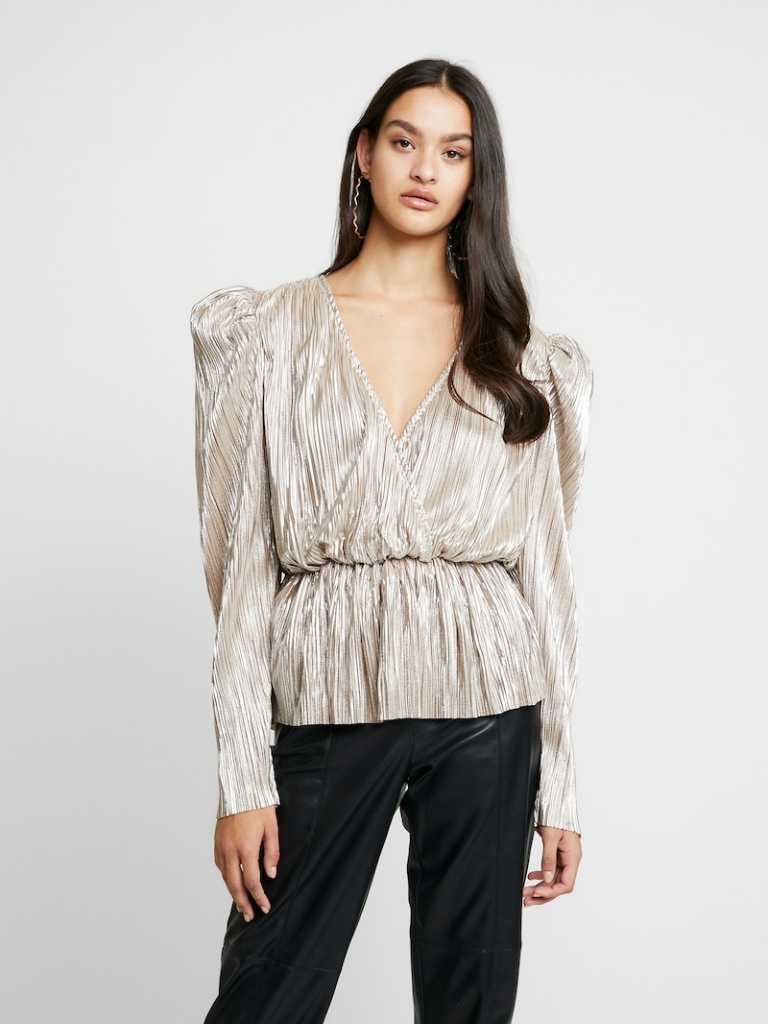
metallic relaxed a long-sleeved with the sleeves down waist length Untucked v-neck blouse